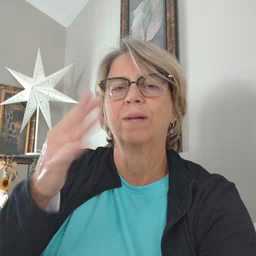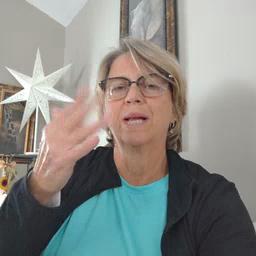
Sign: finger